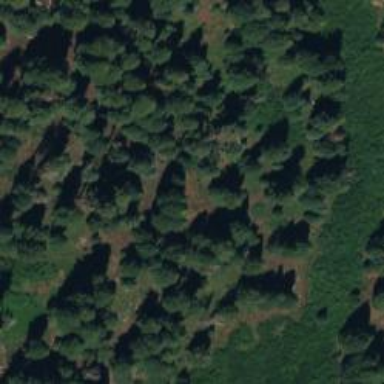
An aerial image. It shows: Wet meadow with wood vegetation.